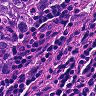
Metastatic tissue present: yes